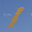
Label: 1